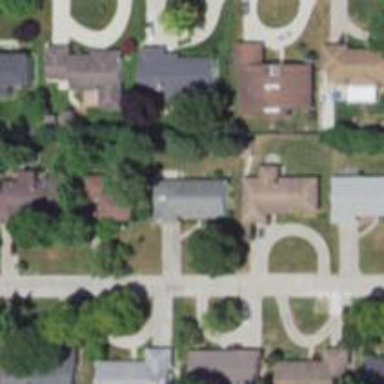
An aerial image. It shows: Driveway.